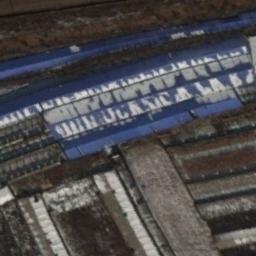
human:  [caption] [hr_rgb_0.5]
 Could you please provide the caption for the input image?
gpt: The buildings in the industrial area are scattered .

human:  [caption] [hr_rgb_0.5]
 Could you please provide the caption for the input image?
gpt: Many houses of different shapes are in the industrial area .

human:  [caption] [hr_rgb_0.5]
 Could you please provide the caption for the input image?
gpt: Plants and roads in an industrial area with green belts and vacant plots .

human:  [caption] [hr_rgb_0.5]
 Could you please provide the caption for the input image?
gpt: The industrial area has some blue strip workshops and other colors of workshops .

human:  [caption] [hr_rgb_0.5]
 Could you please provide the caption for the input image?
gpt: There are some blue buildings on the industrial area .